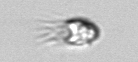
Label: Balanion